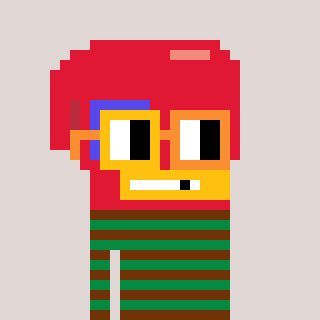
a pixel art character with square yellow and orange glasses, a boxing glove-shaped head and a green-colored body on a warm background